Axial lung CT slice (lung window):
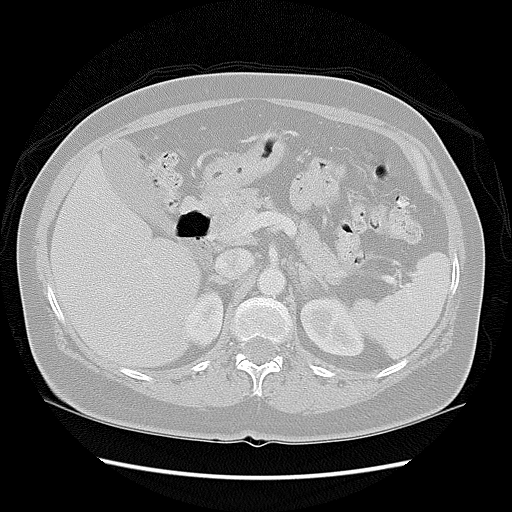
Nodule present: no